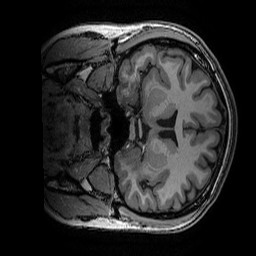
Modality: T1w
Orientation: coronal
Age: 22
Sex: female
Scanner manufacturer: ge
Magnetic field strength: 3 T
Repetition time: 0.007 s
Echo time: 0.00342 s